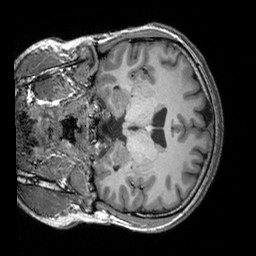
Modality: T1w
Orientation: coronal
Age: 32
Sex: male
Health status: healthy
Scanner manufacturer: siemens
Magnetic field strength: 3 T
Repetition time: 2.3 s
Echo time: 0.00303 s